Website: ulta-beauty
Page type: account-selection
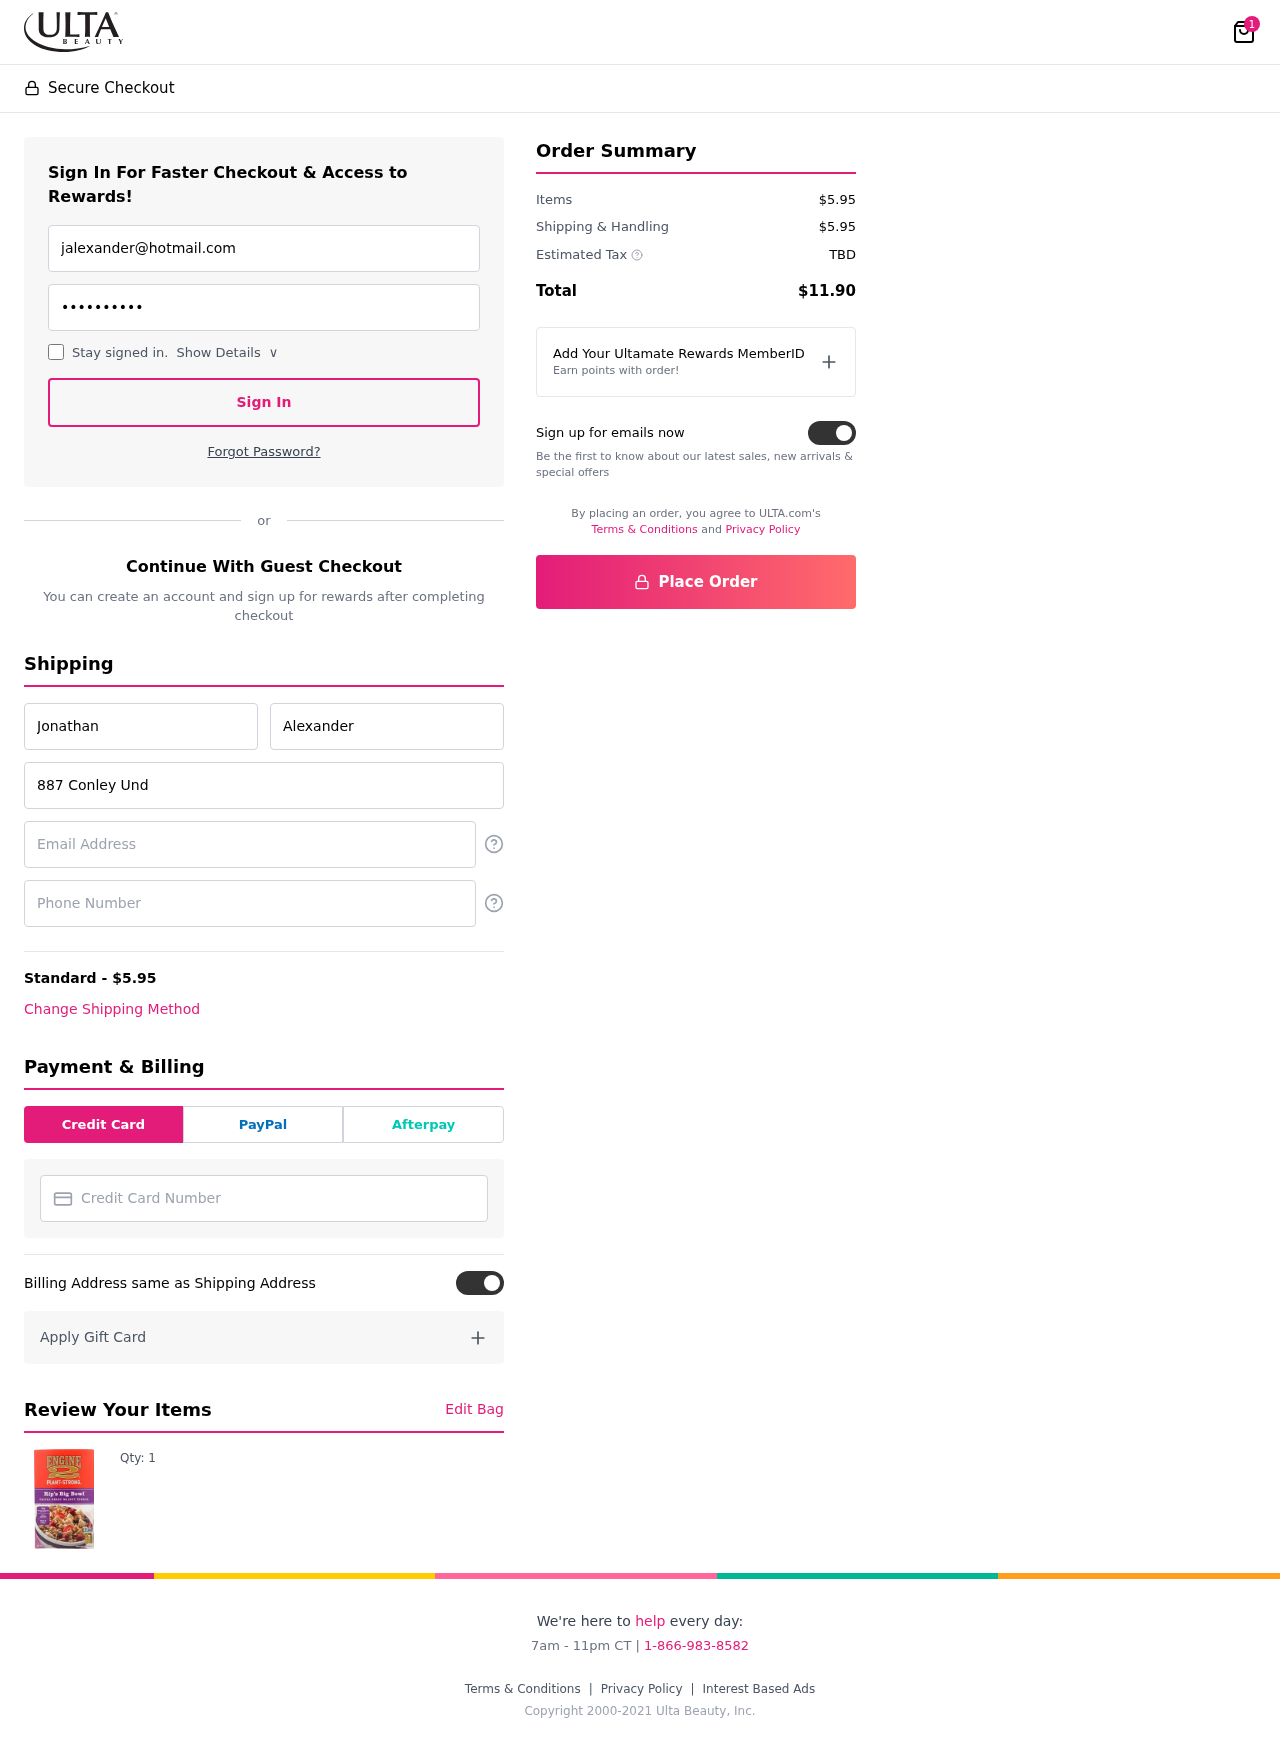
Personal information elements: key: PII_CARD_NUMBER
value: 4419 2822 9190 0992
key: PII_EMAIL
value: jalexander@hotmail.com
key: PII_EMAIL2
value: jalexander@hotmail.com
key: PII_FIRSTNAME
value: Jonathan
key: PII_LASTNAME
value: Alexander
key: PII_PHONE
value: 4207216762
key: PII_STREET
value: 887 Conley Underpass
Product elements: key: PRODUCT1_QUANTITY
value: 1
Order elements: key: ORDER_NUM_ITEMS
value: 1
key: ORDER_SHIPPING_COST
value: $5.95
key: ORDER_SUBTOTAL
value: $5.95
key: ORDER_TAX
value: TBD
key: ORDER_TOTAL
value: $11.90